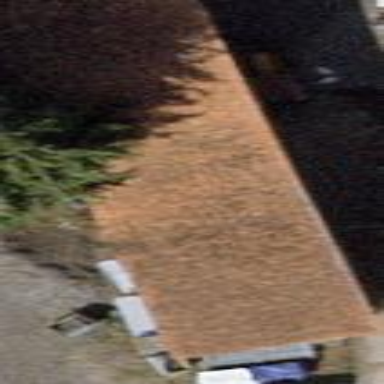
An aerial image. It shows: Barn.